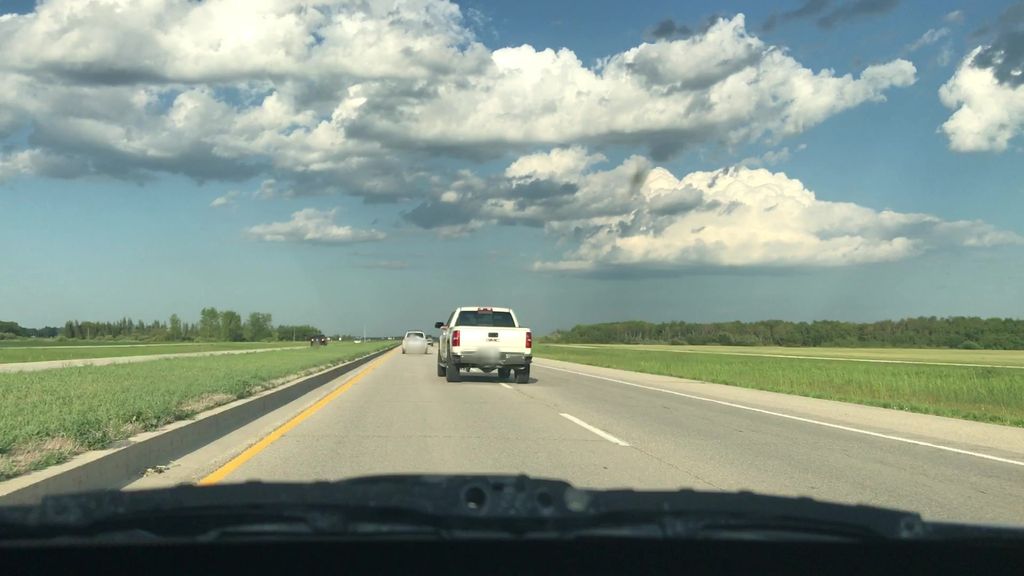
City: winnipeg